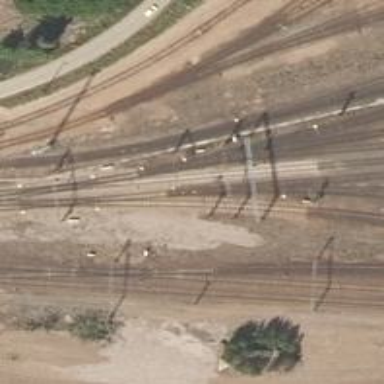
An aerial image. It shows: Railway signal.